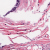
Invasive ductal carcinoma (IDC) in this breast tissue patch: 0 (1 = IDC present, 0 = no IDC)